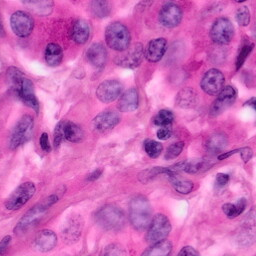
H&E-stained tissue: Pancreatic